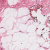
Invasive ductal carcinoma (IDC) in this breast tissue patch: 0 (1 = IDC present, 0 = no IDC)